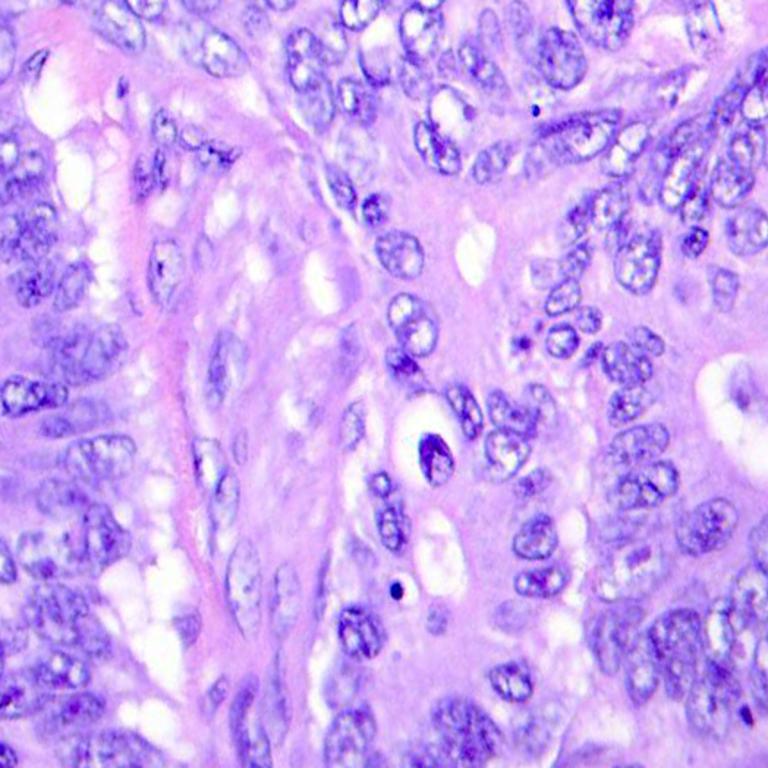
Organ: colon
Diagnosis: adenocarcinomas